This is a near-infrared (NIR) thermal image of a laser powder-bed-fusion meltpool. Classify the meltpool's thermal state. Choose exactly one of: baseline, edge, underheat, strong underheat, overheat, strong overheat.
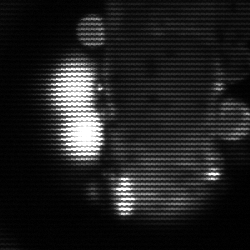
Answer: strong underheat